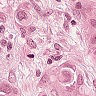
Metastatic tissue present: yes